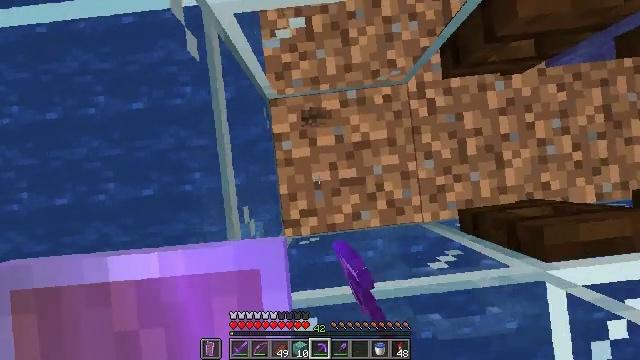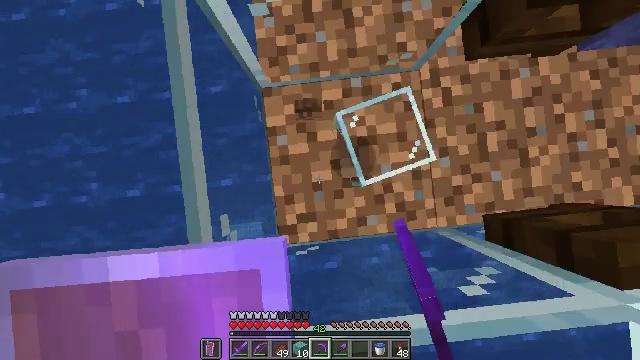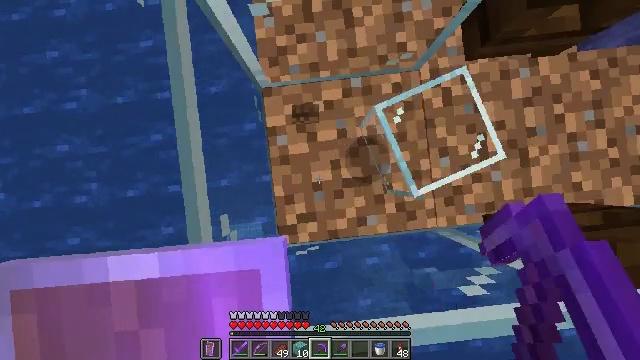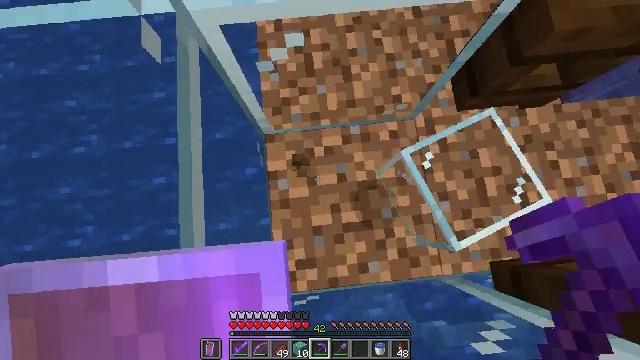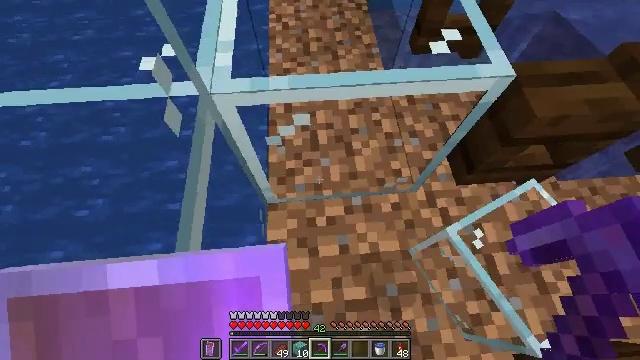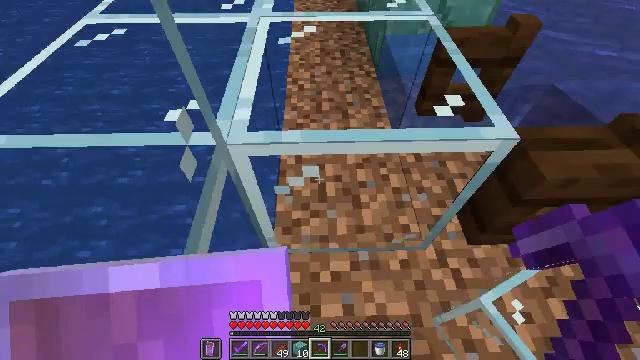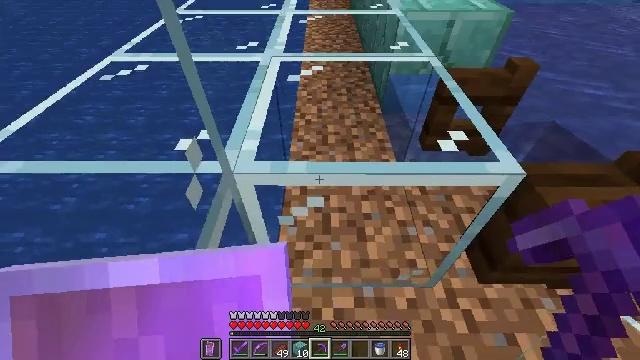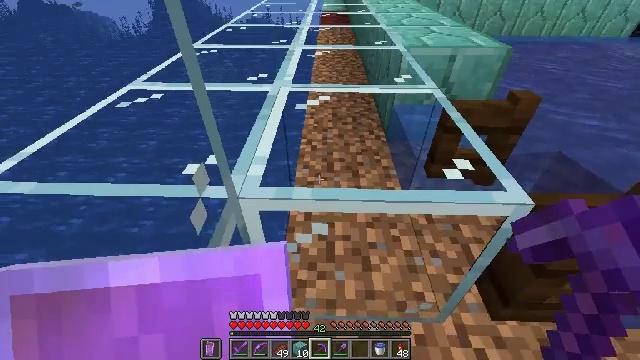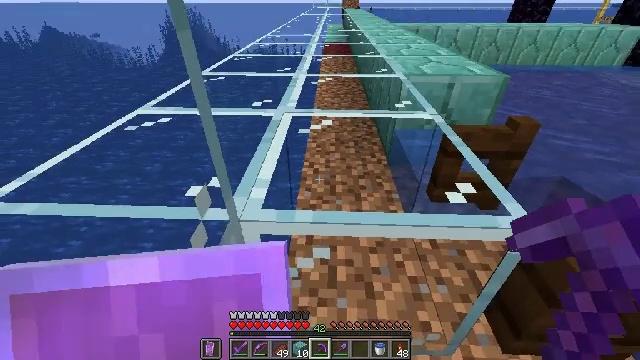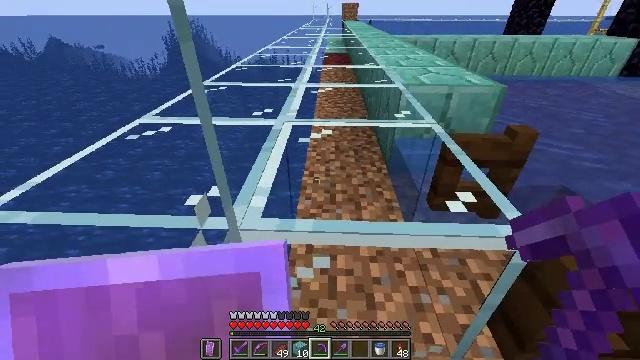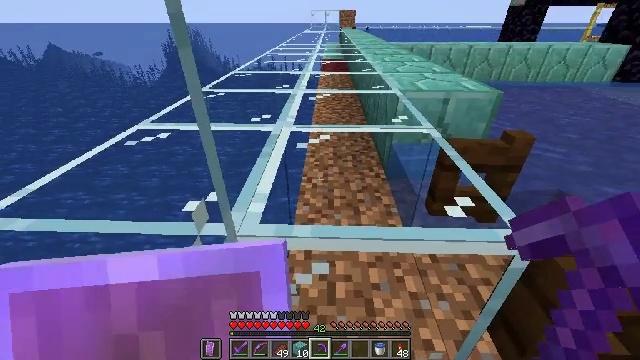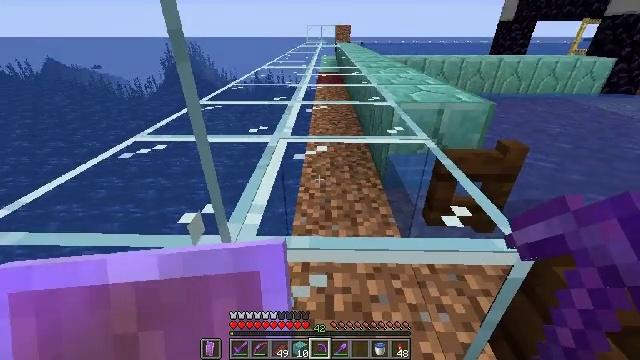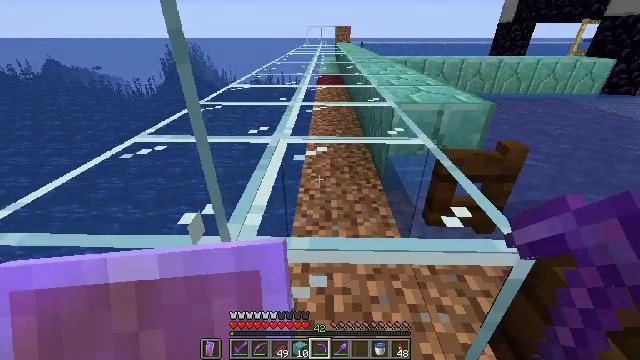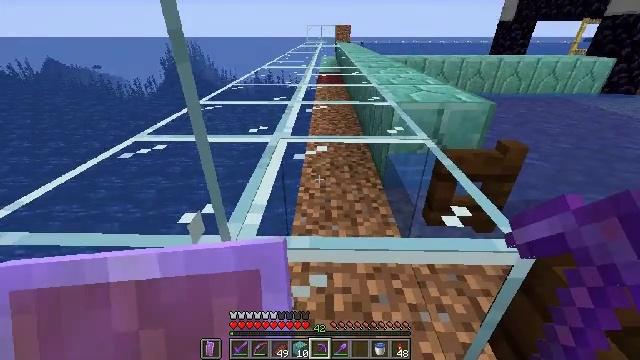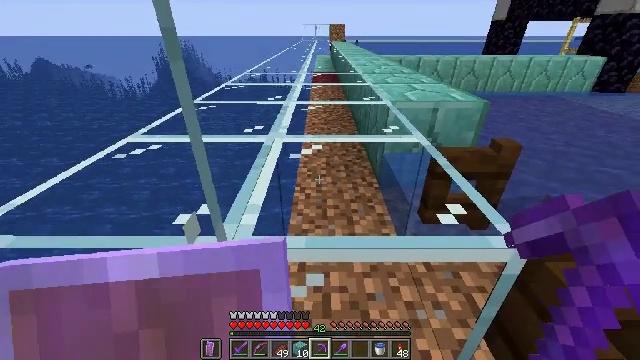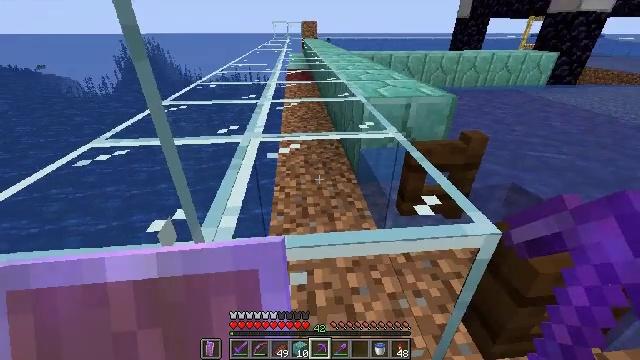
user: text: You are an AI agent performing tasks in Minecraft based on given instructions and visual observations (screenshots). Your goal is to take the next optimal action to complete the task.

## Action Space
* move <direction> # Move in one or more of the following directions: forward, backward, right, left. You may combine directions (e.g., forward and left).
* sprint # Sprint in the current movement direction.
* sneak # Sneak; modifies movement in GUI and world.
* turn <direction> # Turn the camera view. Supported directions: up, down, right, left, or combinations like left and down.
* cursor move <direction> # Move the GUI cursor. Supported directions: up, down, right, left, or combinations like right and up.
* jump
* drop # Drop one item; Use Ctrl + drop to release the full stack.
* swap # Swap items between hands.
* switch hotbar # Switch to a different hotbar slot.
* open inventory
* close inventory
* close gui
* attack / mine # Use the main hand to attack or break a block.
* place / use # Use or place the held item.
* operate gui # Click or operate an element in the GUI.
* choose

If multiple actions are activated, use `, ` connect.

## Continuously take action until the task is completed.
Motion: motion action
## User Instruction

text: Shatter the glass to collect it.
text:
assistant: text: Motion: no_op
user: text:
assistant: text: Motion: no_op
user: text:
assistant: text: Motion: turn up
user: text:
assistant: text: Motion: turn left and up
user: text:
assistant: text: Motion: turn left and up
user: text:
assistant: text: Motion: turn left and up
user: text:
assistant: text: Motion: turn left and up
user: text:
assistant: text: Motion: turn up
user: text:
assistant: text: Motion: turn up
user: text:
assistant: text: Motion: turn up
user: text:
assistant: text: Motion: turn up
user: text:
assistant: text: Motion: no_op
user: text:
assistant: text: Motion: no_op
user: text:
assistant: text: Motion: turn right
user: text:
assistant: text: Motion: turn right
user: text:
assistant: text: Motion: no_op
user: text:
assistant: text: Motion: no_op
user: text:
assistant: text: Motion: turn down
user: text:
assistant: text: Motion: turn down
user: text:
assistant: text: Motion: no_op
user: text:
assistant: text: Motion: attack / mine
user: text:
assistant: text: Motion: attack / mine
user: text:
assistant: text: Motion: turn up, attack / mine
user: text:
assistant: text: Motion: turn left and up, attack / mine
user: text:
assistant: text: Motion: turn up, attack / mine
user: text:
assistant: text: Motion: attack / mine
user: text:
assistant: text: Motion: attack / mine
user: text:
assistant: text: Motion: attack / mine
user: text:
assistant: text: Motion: attack / mine
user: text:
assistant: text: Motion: attack / mine